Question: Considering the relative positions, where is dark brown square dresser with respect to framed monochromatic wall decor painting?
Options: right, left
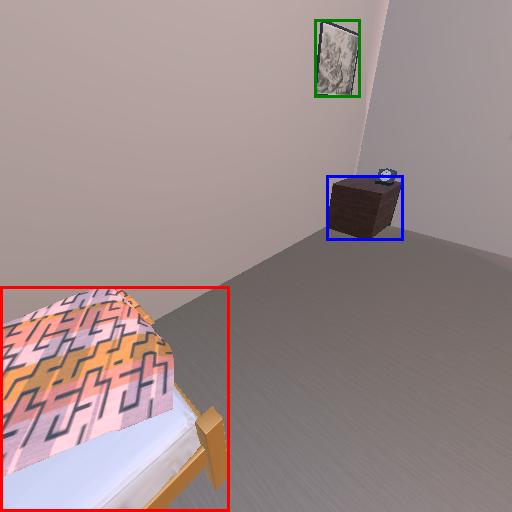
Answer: right